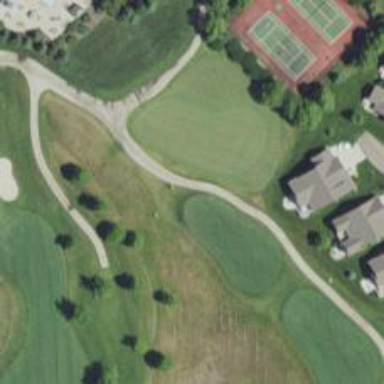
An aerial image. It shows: Golf tee.